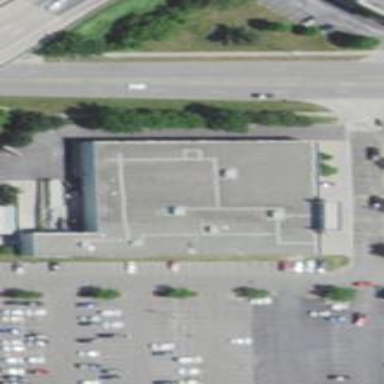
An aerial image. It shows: Building.